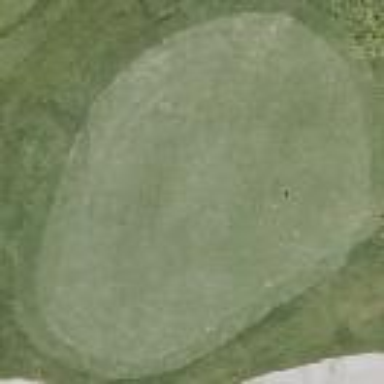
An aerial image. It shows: Golf green.